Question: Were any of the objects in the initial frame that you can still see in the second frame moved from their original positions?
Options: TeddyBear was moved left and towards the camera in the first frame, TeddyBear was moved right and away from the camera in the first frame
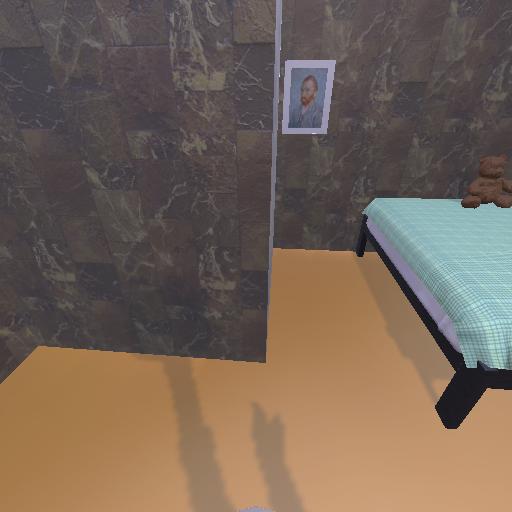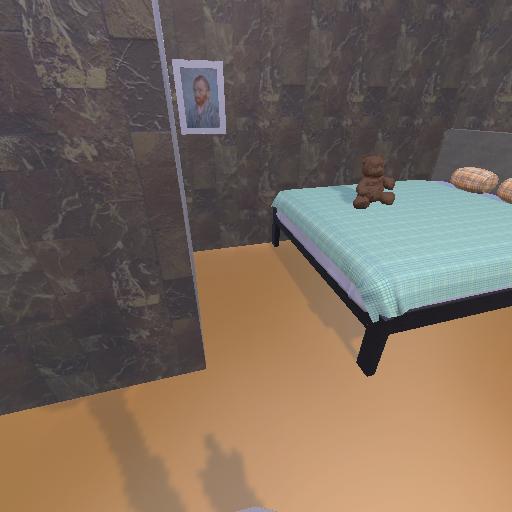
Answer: TeddyBear was moved left and towards the camera in the first frame